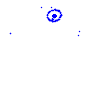
Particle: pion